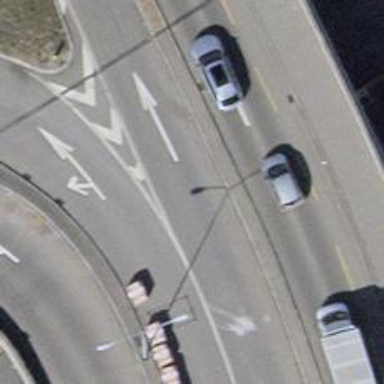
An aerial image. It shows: Asphalt surface bridge on trunk link highway.